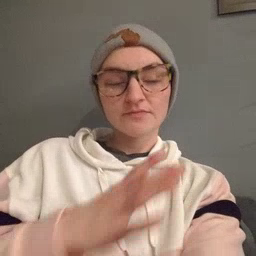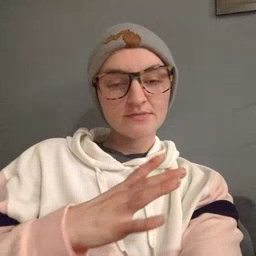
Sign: fine